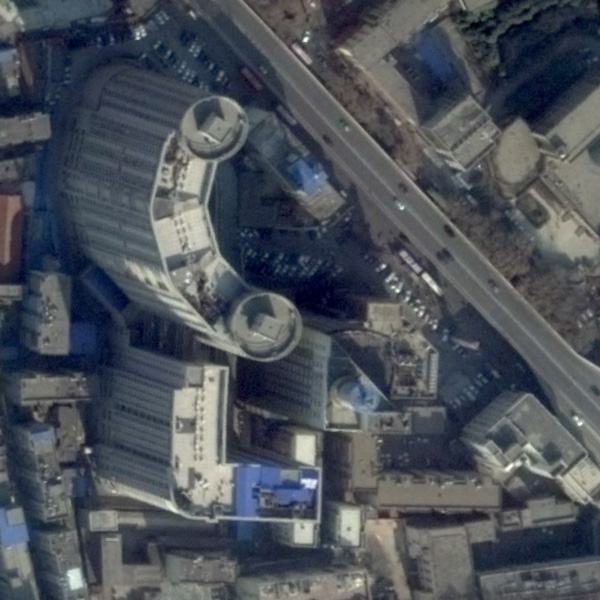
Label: Commercial